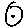
Label: circle